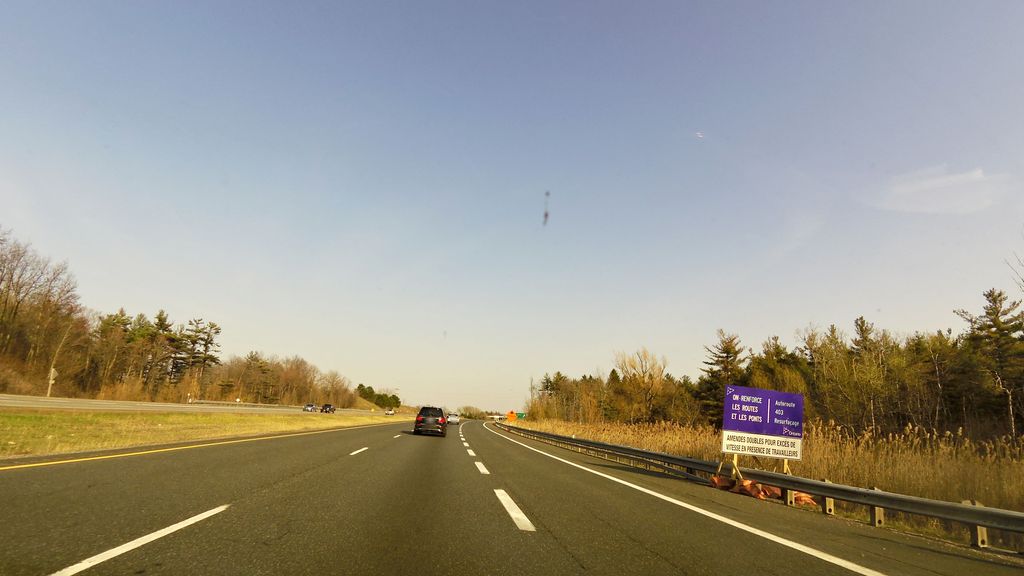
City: hamilton